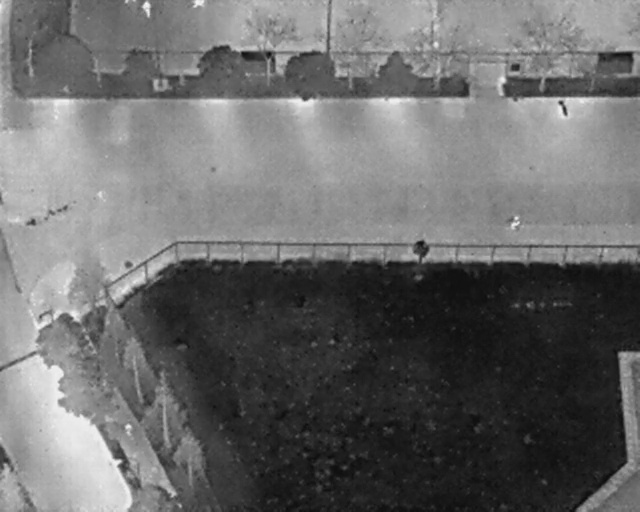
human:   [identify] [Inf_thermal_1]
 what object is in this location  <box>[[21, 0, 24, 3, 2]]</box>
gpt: <ref>1 medium person at the top left</ref>

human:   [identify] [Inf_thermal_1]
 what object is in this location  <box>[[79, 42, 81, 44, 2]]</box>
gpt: <ref>1 medium person at the right</ref>